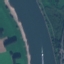
Land use / land cover: River